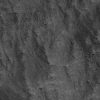
Atmospheric dust classification: not_dusty